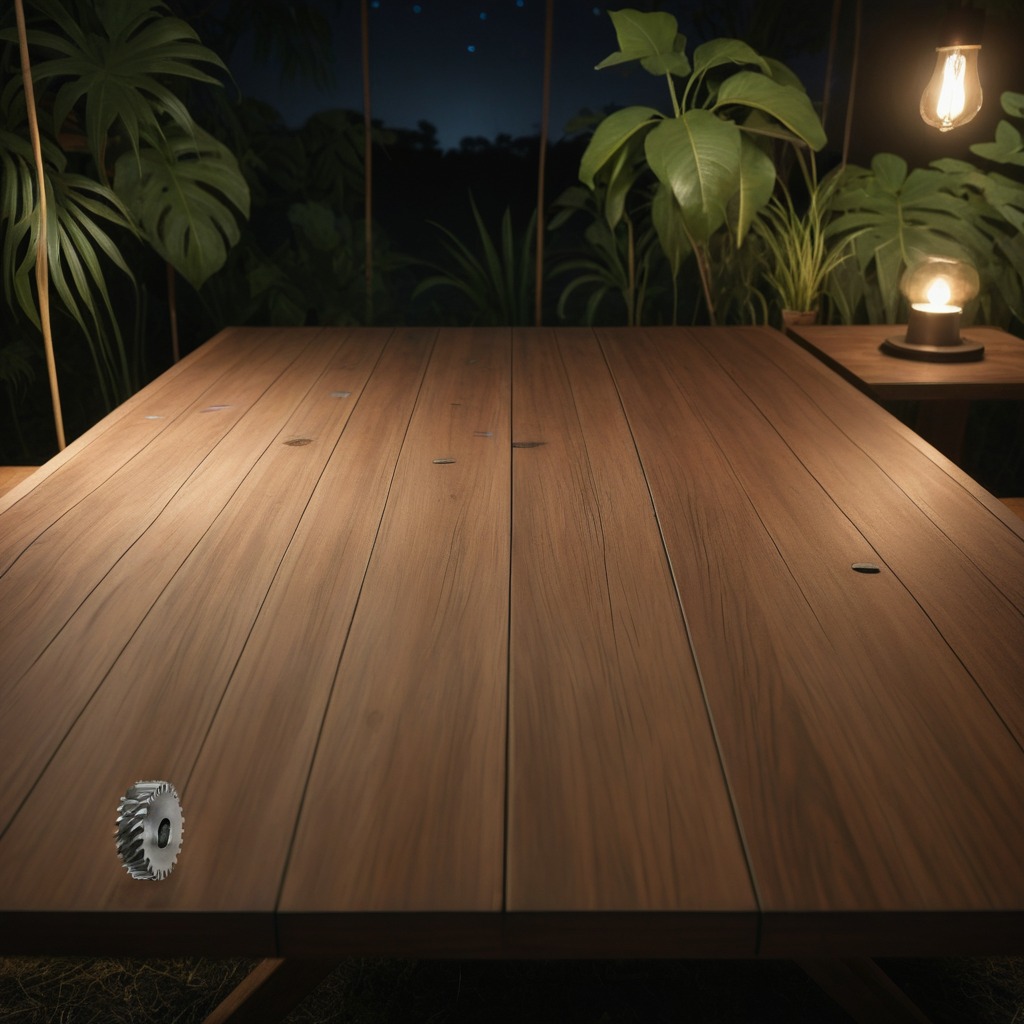
A steel gear with teeth lies on the wooden table inside a jungle field workshop tent at night.